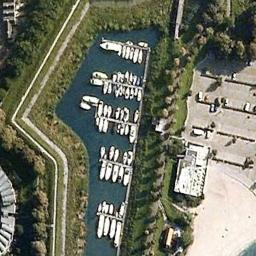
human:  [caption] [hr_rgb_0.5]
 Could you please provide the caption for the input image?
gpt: There are many ships lined up on the sea next to the harbor surrounded by lawns .

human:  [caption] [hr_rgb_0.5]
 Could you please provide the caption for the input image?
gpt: The harbor with lots of neatly docked boats is surrounded by some green plants are on the shore .

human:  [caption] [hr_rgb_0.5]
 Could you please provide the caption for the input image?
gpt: There are many trees near the harbor .

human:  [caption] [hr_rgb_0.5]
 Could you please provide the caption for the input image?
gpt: There are several ships in motion in the harbor .

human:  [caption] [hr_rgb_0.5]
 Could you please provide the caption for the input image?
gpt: There are green trees and lawns around the harbor with many ships .